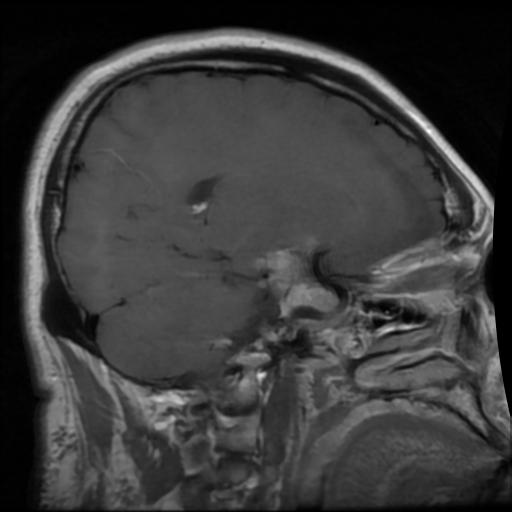
Label: pituitary